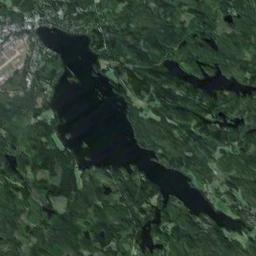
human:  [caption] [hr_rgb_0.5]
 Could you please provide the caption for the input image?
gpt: A blue lake surrounded by forest .

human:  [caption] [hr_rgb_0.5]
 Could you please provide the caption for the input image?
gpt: The lake on the left is bigger than the lake on the right .

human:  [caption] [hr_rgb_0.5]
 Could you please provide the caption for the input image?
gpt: The lake has an irregular shape .

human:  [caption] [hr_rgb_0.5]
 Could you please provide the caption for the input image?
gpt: The lake lies in the dense forest and the water is dark blue .

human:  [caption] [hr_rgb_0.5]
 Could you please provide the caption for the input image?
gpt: There are green forests and meadows around the lakes .